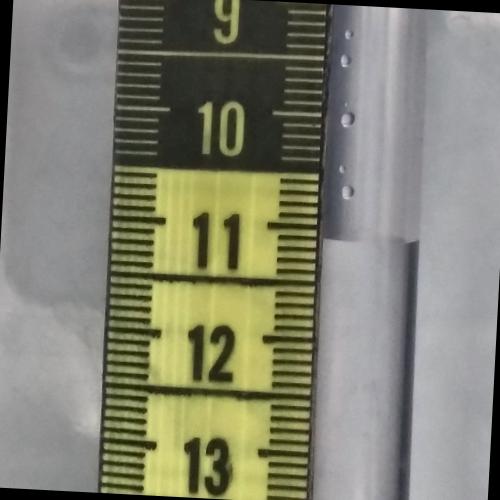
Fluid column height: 11.1 cm